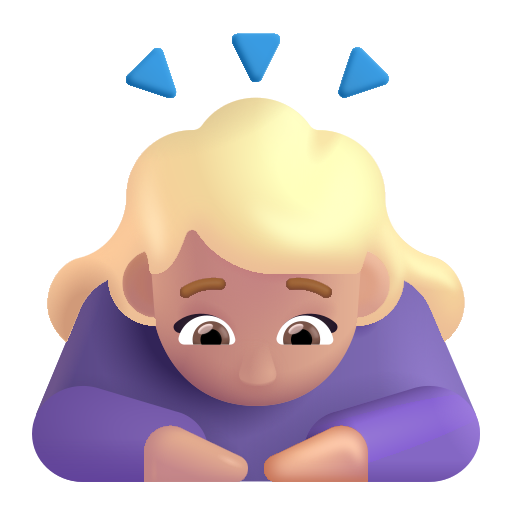
woman bowing color  light